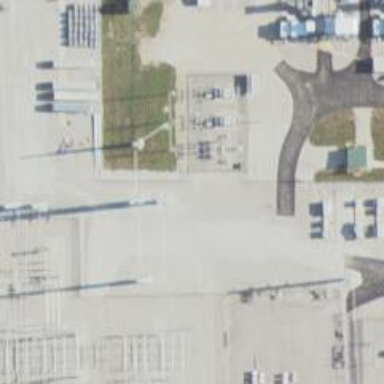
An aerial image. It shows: Power tower.